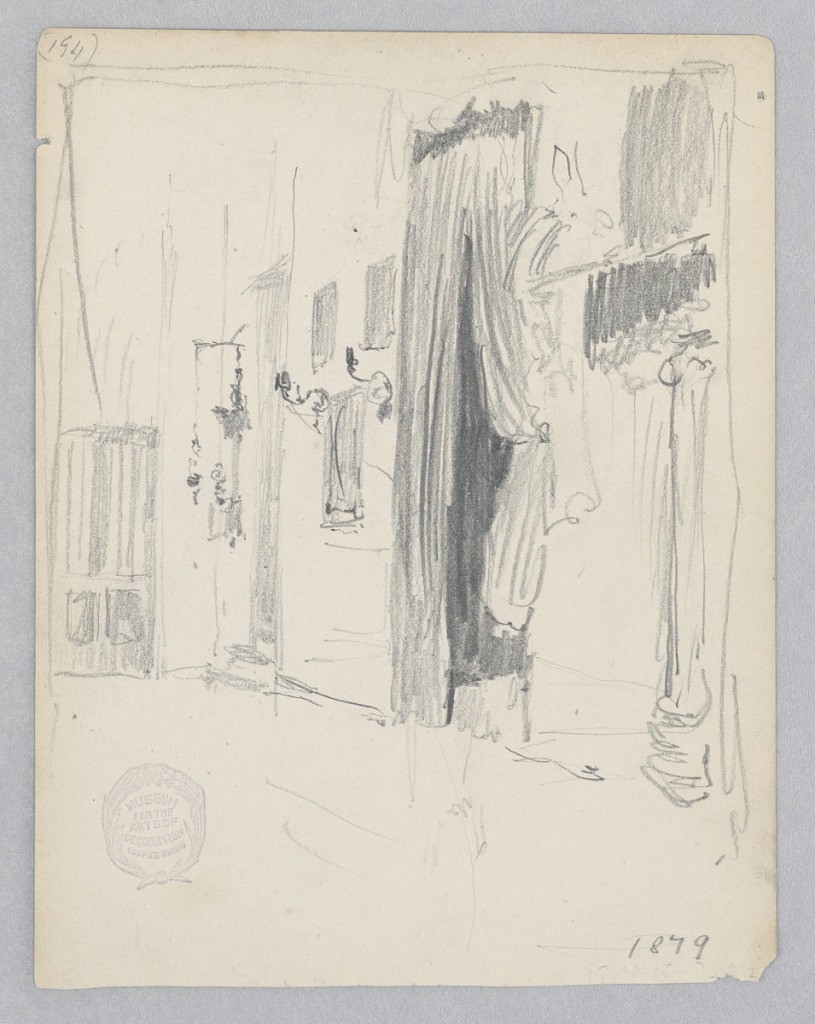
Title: Entrance Hall
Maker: Robert Frederick Blum, American, 1857–1903
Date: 1879
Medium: Graphite on wove paper
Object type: Drawing
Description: Sketch of entrance hallway lined with paintings and sconces.